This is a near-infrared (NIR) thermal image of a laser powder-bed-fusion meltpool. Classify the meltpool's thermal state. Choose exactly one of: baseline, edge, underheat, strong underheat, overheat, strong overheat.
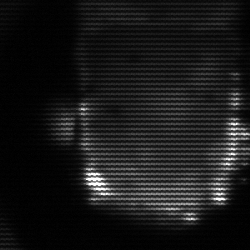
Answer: baseline